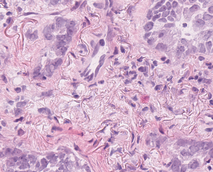
Tumor epithelial tissue: yes
Tumor-associated stroma tissue: yes
Normal tissue: no